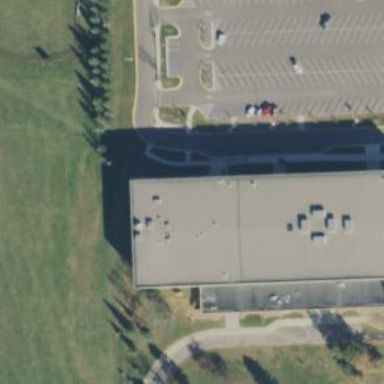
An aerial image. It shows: Building used as fitness center.